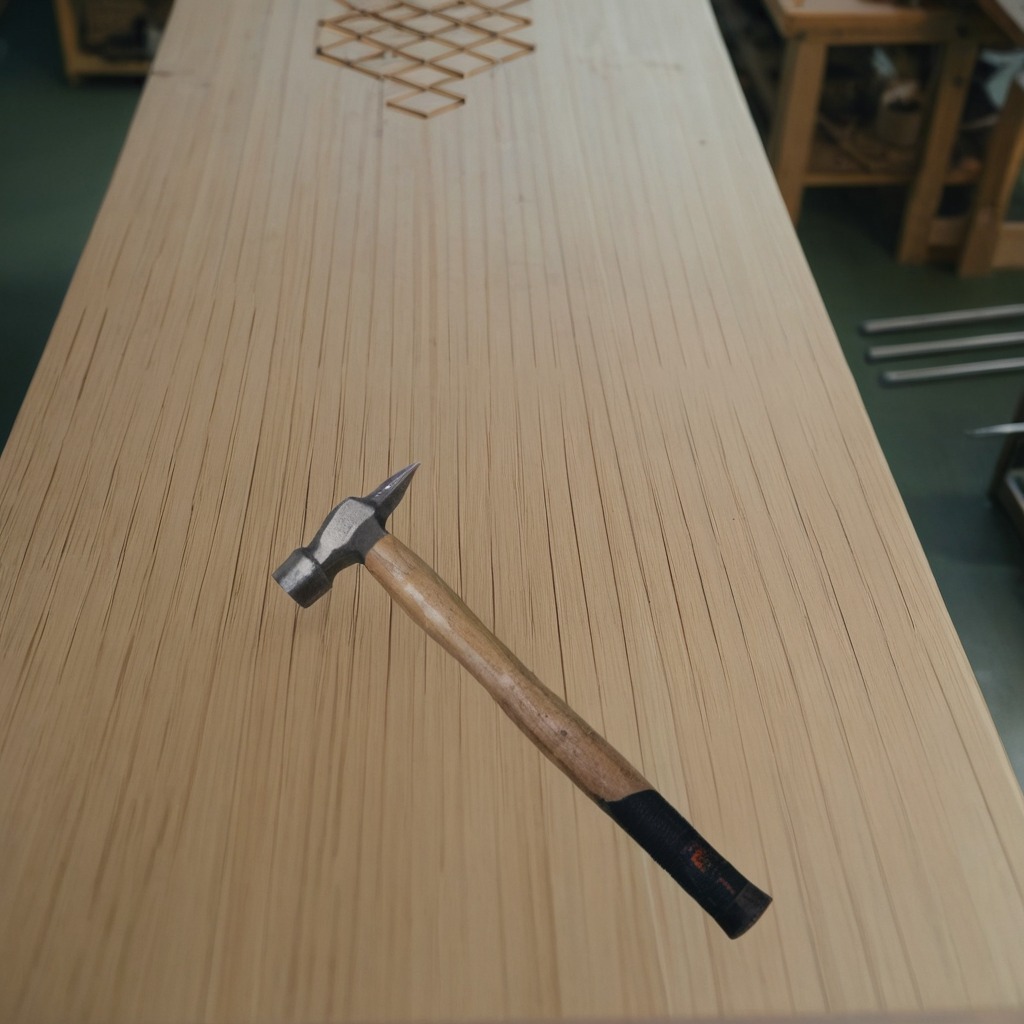
A hammer is lying on the workbench inside a coastal fishing gear workshop.